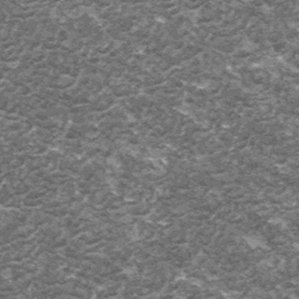
Label: frost